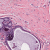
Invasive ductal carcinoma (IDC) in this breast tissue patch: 0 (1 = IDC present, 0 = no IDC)